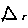
Label: triangle